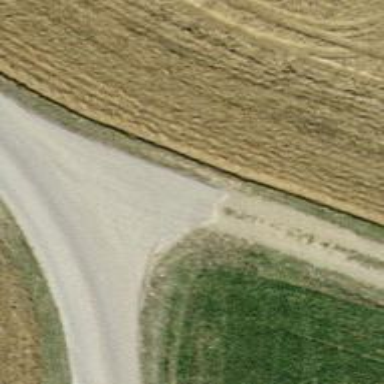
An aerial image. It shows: Track with grade 1 quality.